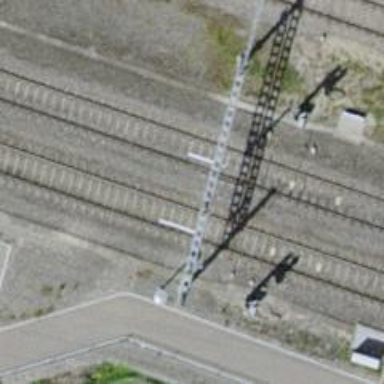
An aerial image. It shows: Railway signal.